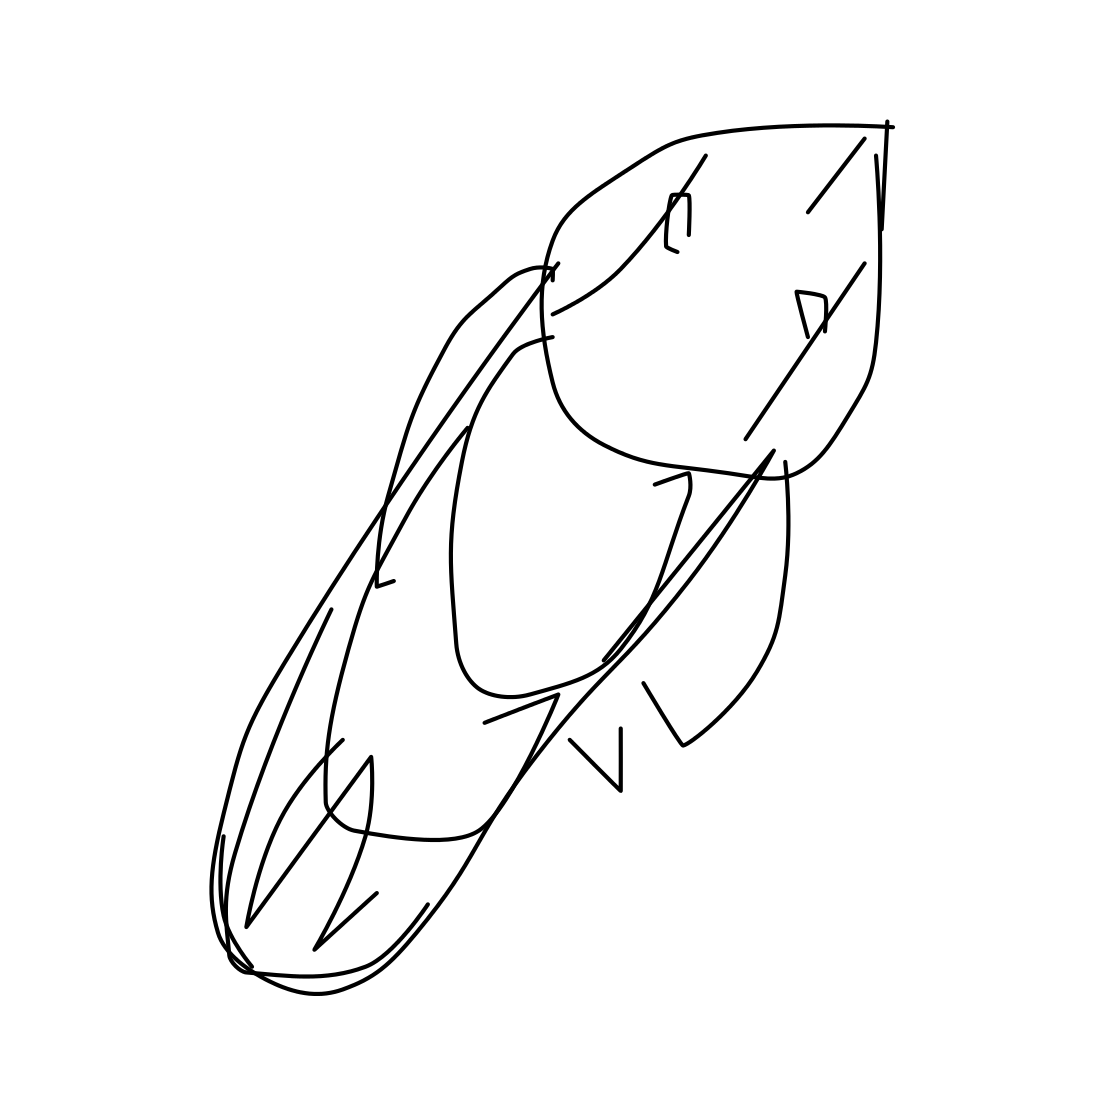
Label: ant